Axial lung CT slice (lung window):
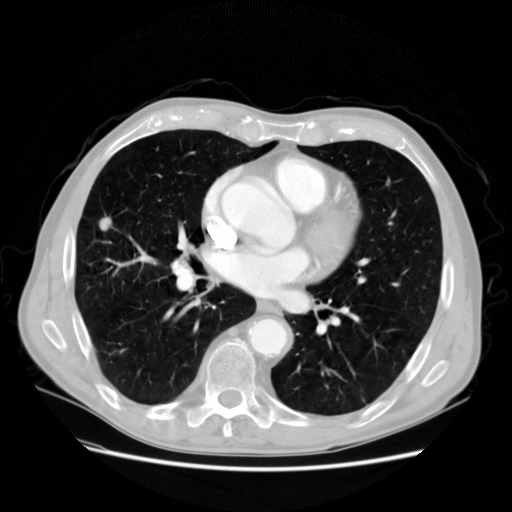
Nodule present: yes
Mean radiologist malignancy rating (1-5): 3